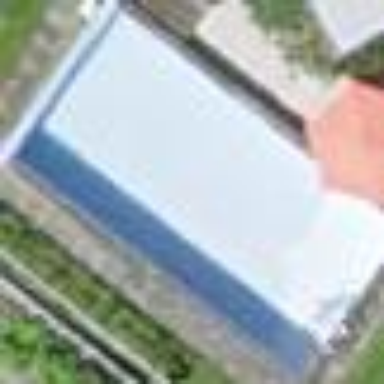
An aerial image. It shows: Swimming pool located in leisure land.